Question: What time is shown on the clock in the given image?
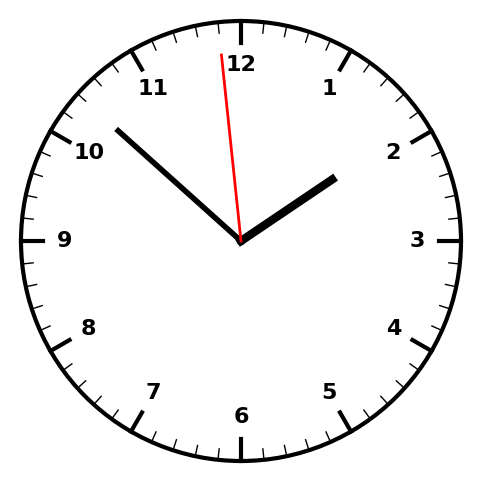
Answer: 01:51:59